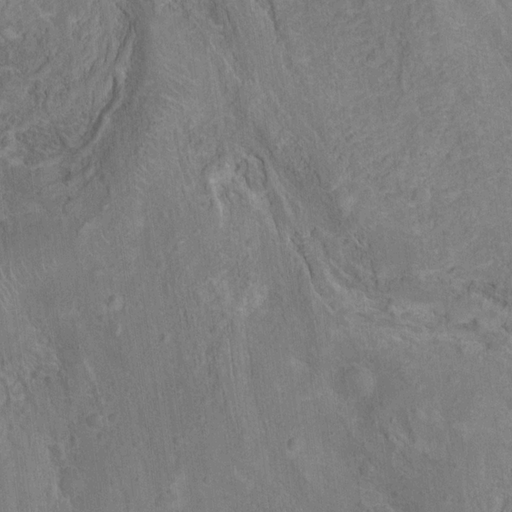
Classes present: Background